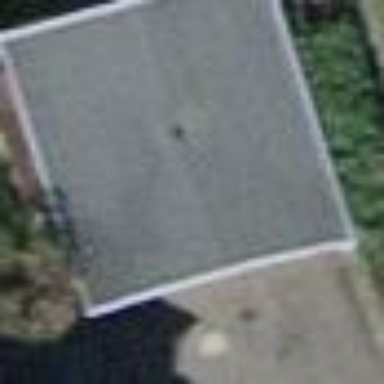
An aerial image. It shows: Garage.